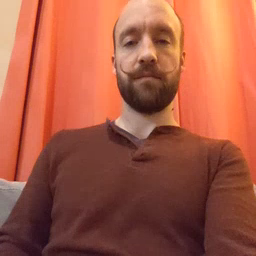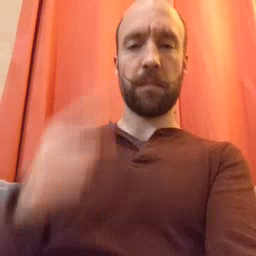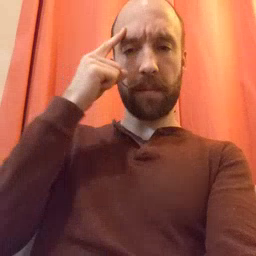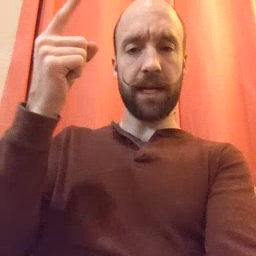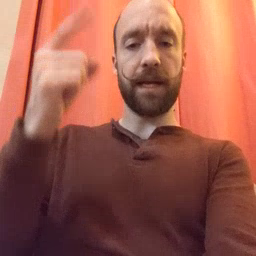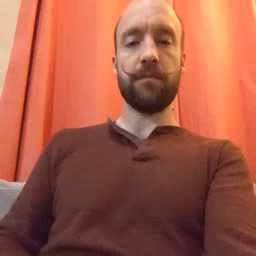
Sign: penny